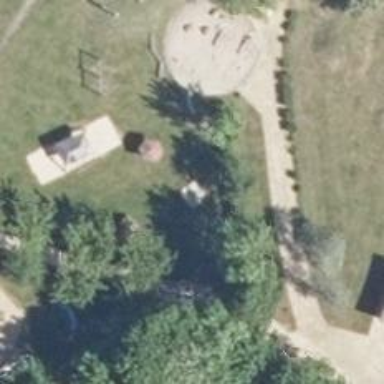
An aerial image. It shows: Sandy playground with sandpit.